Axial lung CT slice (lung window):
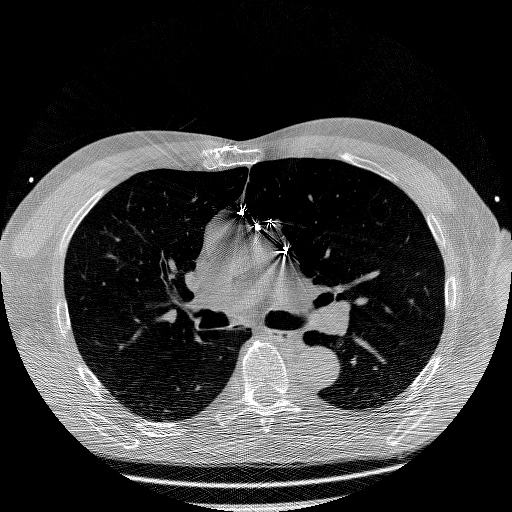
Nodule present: no